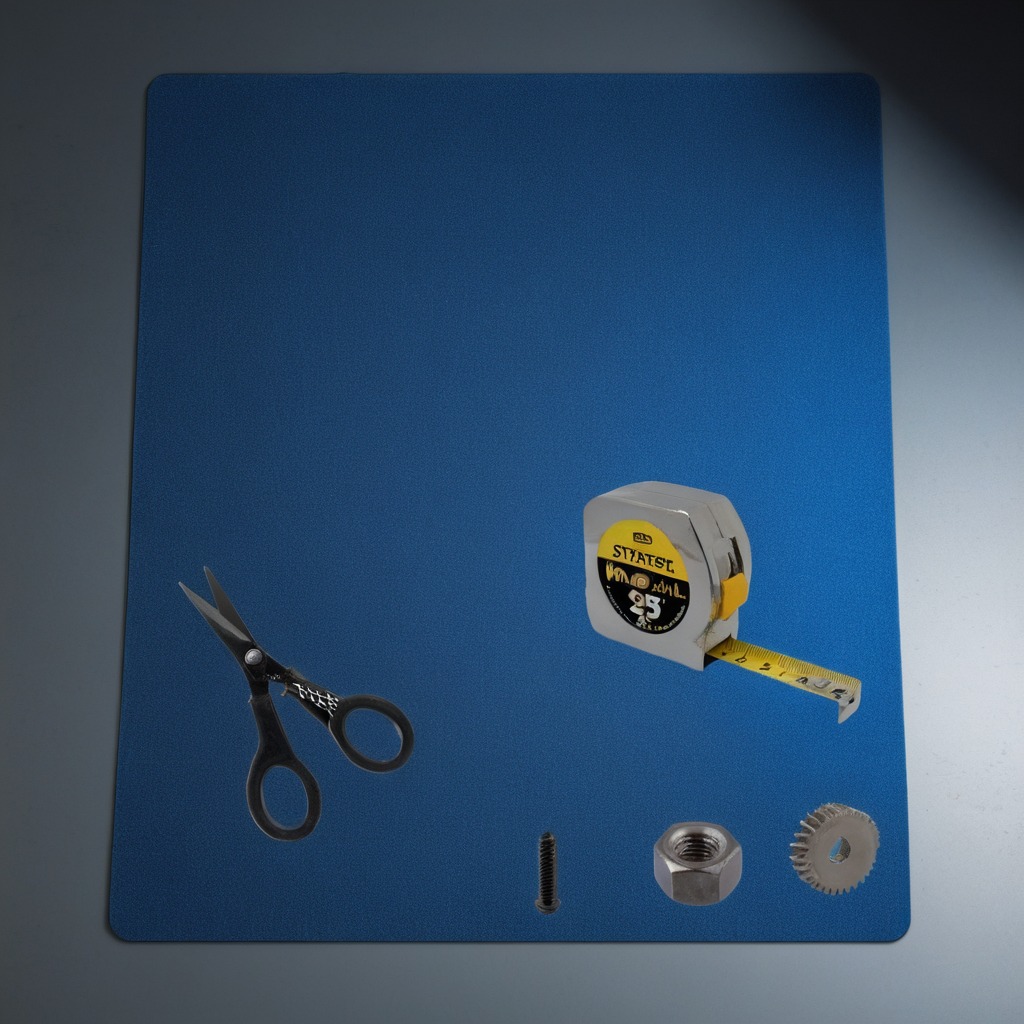
A metal gear with teeth, a measuring tape, a metal machine screw, a metal nut, and a pair of scissors are lying on the granite tabletop.